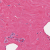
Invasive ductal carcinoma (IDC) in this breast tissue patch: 0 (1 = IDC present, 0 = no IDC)